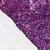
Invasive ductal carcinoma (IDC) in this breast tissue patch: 0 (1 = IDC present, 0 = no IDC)